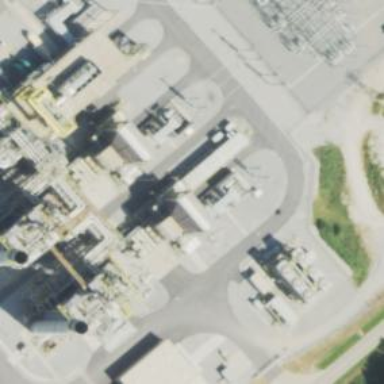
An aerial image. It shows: Generator powered by gas. It is combined cycle generator.